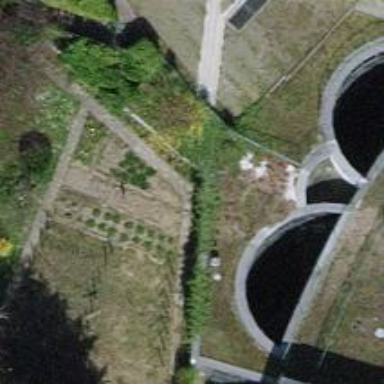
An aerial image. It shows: Retaining wall.